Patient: sex M, age 28
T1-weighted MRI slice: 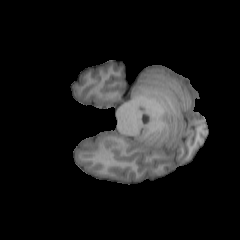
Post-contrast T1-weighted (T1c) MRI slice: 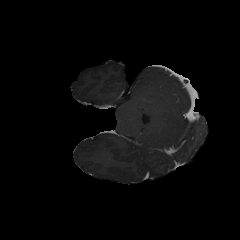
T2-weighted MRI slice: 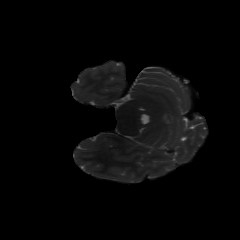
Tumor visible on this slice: no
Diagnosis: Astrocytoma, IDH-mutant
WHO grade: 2